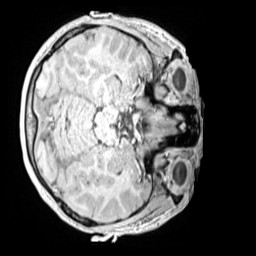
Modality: MP2RAGE
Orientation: axial
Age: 11
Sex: female
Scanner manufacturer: siemens
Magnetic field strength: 3 T
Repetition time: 4 s
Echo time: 0.00299 s